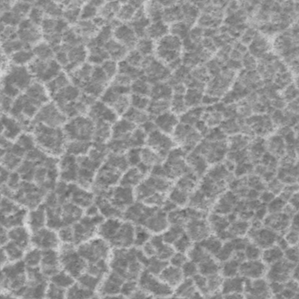
Label: frost